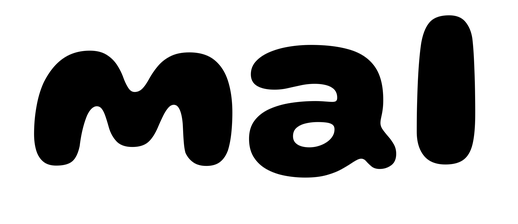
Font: Gluten_Bold